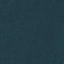
Label: Forest